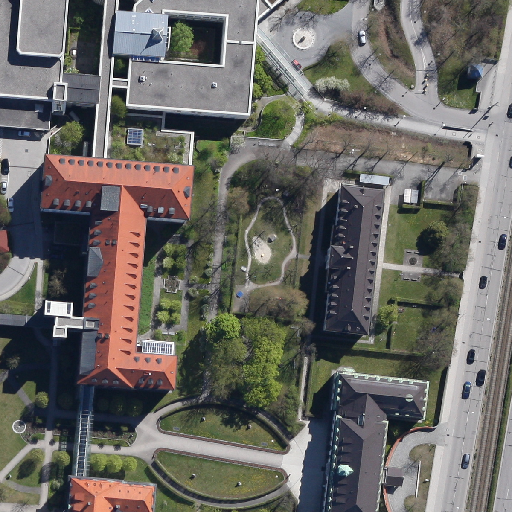
Referring expression: tree surrounded by building